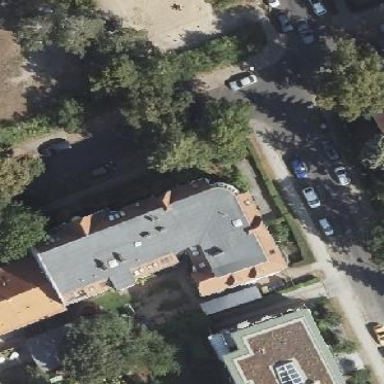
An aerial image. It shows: Unique apartment building with quadruple saltbox roof shape.